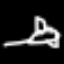
Label: airplane